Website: apple
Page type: billing-address
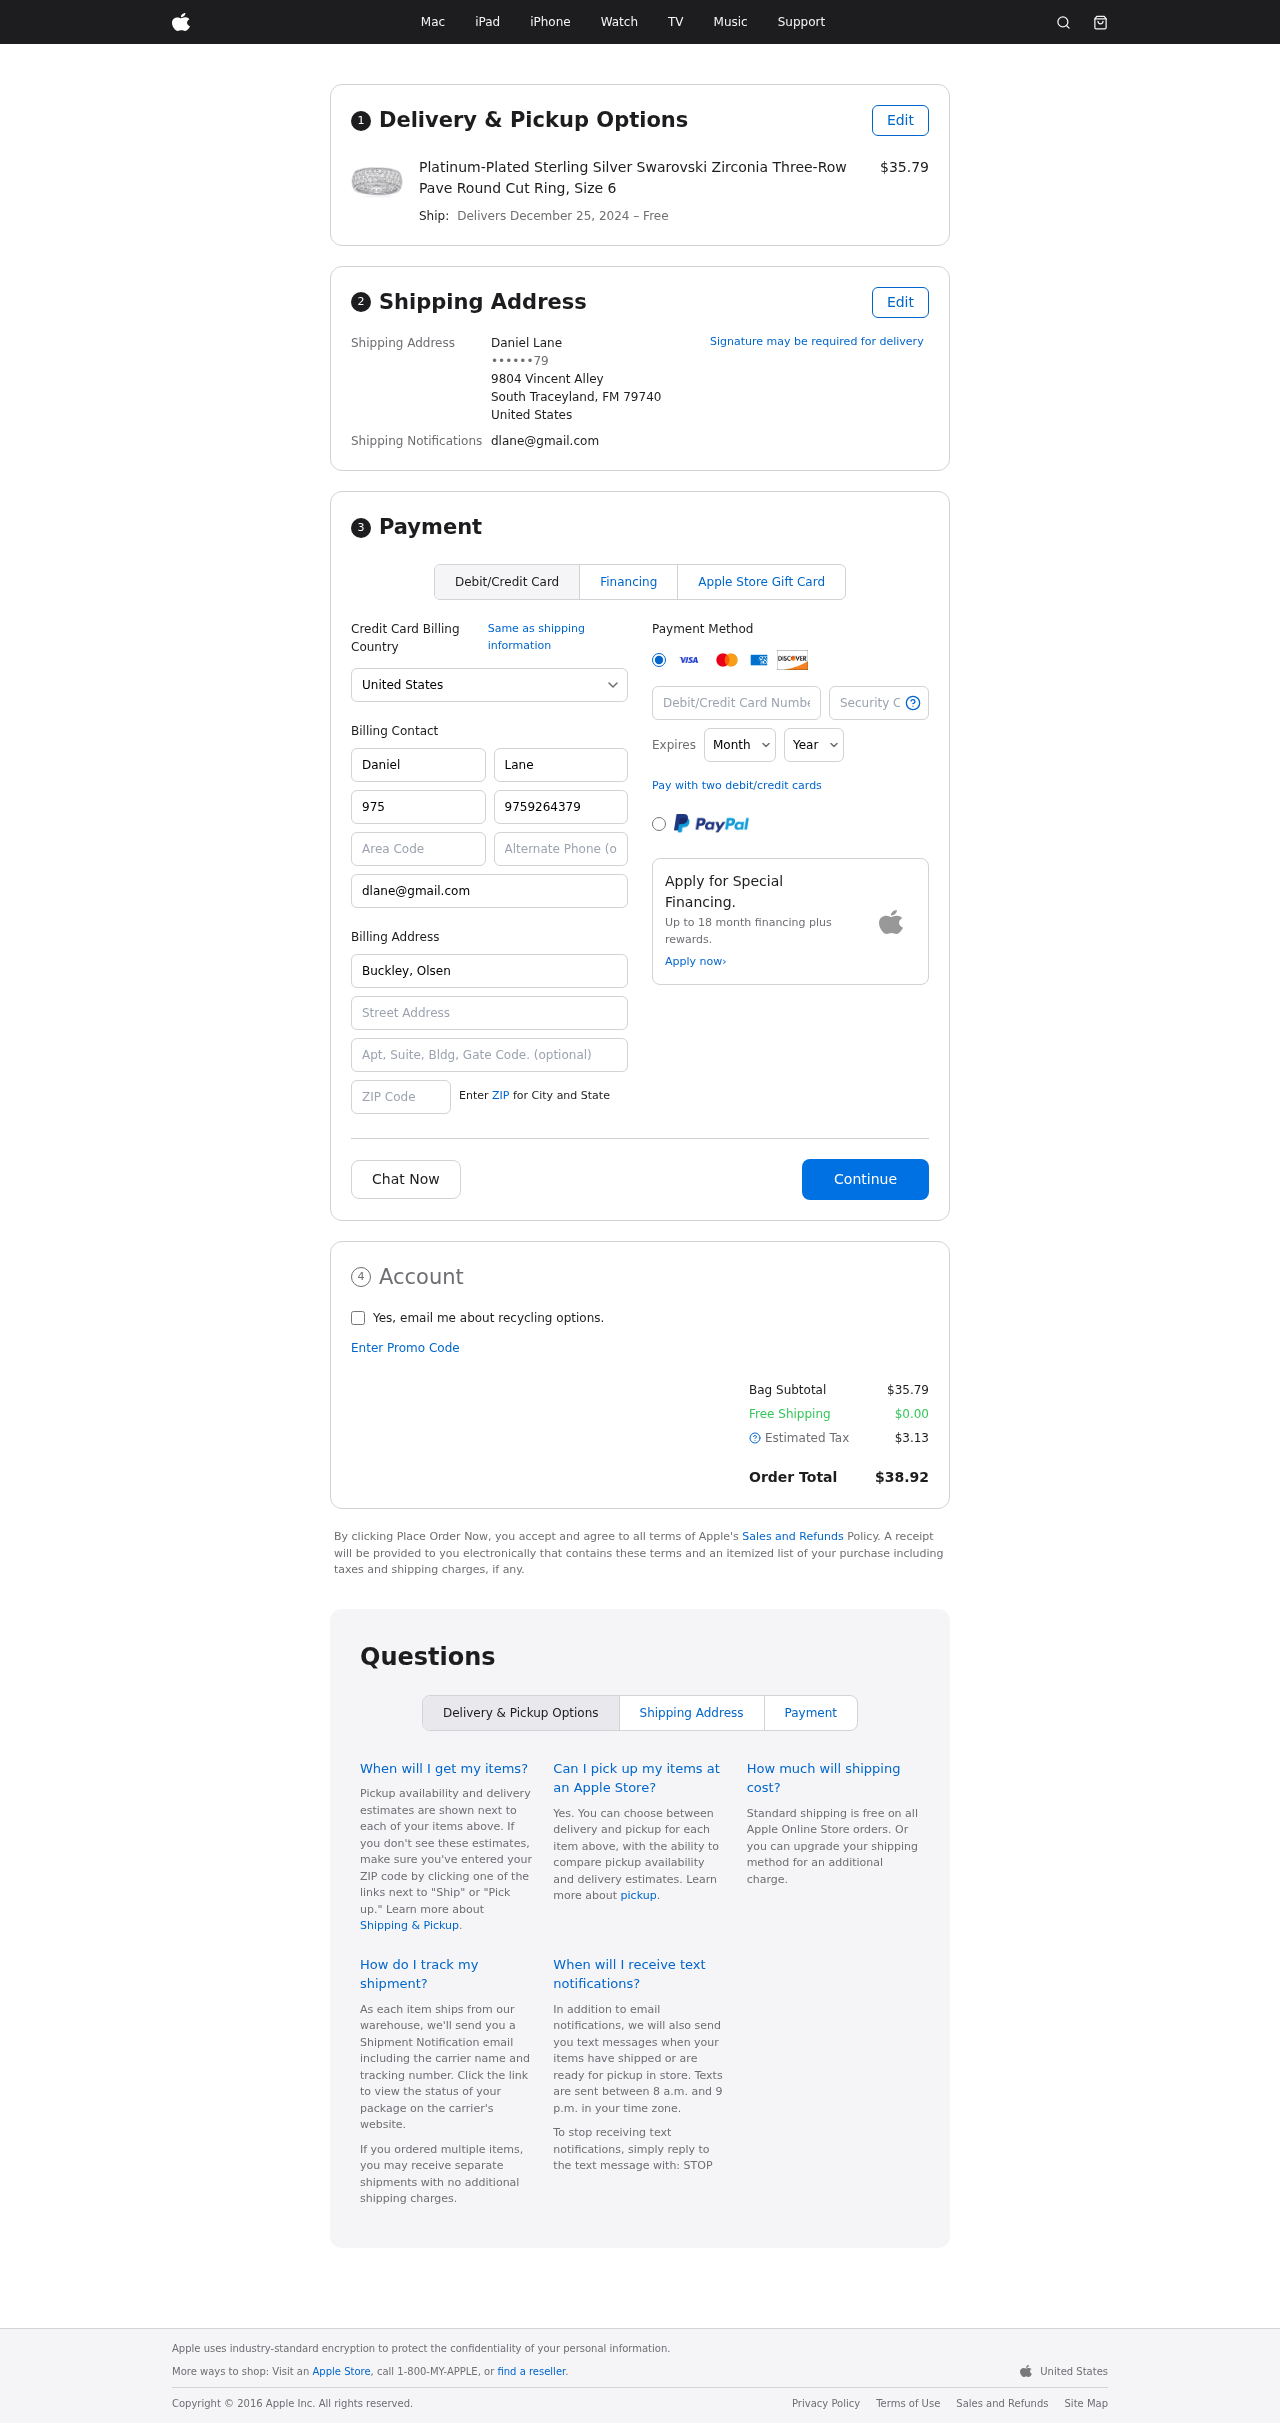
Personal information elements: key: PII_CARD_CVV
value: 511
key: PII_CARD_EXPIRY_MONTH
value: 01
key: PII_CARD_EXPIRY_YEAR
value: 30
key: PII_CARD_NUMBER
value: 6559 0537 5499 0498
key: PII_CITY_STATE_ZIP
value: South Traceyland, FM 79740
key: PII_COUNTRY
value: United States
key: PII_EMAIL
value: dlane@gmail.com
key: PII_FULLNAME
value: Daniel Lane
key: PII_STREET
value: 9804 Vincent Alley
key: PII_PHONE_MASKED
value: ••••••79
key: PII_BILLING_FIRSTNAME
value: Daniel
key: PII_BILLING_LASTNAME
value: Lane
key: PII_BILLING_PHONE_AREA
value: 975
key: PII_BILLING_PHONE
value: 9759264379
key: PII_BILLING_EMAIL
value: dlane@gmail.com
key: PII_BILLING_COMPANY
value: Buckley, Olsen and Jackson
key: PII_BILLING_STREET
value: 9804 Vincent Alley
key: PII_BILLING_STREET2
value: Suite 257
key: PII_BILLING_POSTCODE
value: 79740
Product elements: key: PRODUCT1_NAME
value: Platinum-Plated Sterling Silver Swarovski Zirconia Three-Row Pave Round Cut Ring, Size 6
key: PRODUCT1_PRICE
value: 35.79
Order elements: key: ORDER_DELIVERY_DATE
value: December 25, 2024
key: ORDER_SUBTOTAL
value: $35.79
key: ORDER_SHIPPING_COST
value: $0.00
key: ORDER_TAX
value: $3.13
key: ORDER_TOTAL
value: $38.92